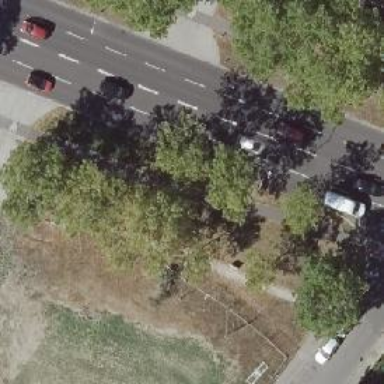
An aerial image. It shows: Tree-lined avenue.